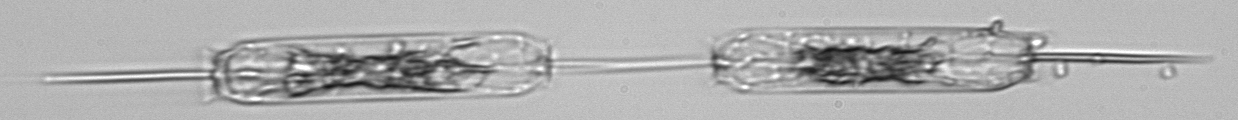
Label: Ditylum_brightwellii